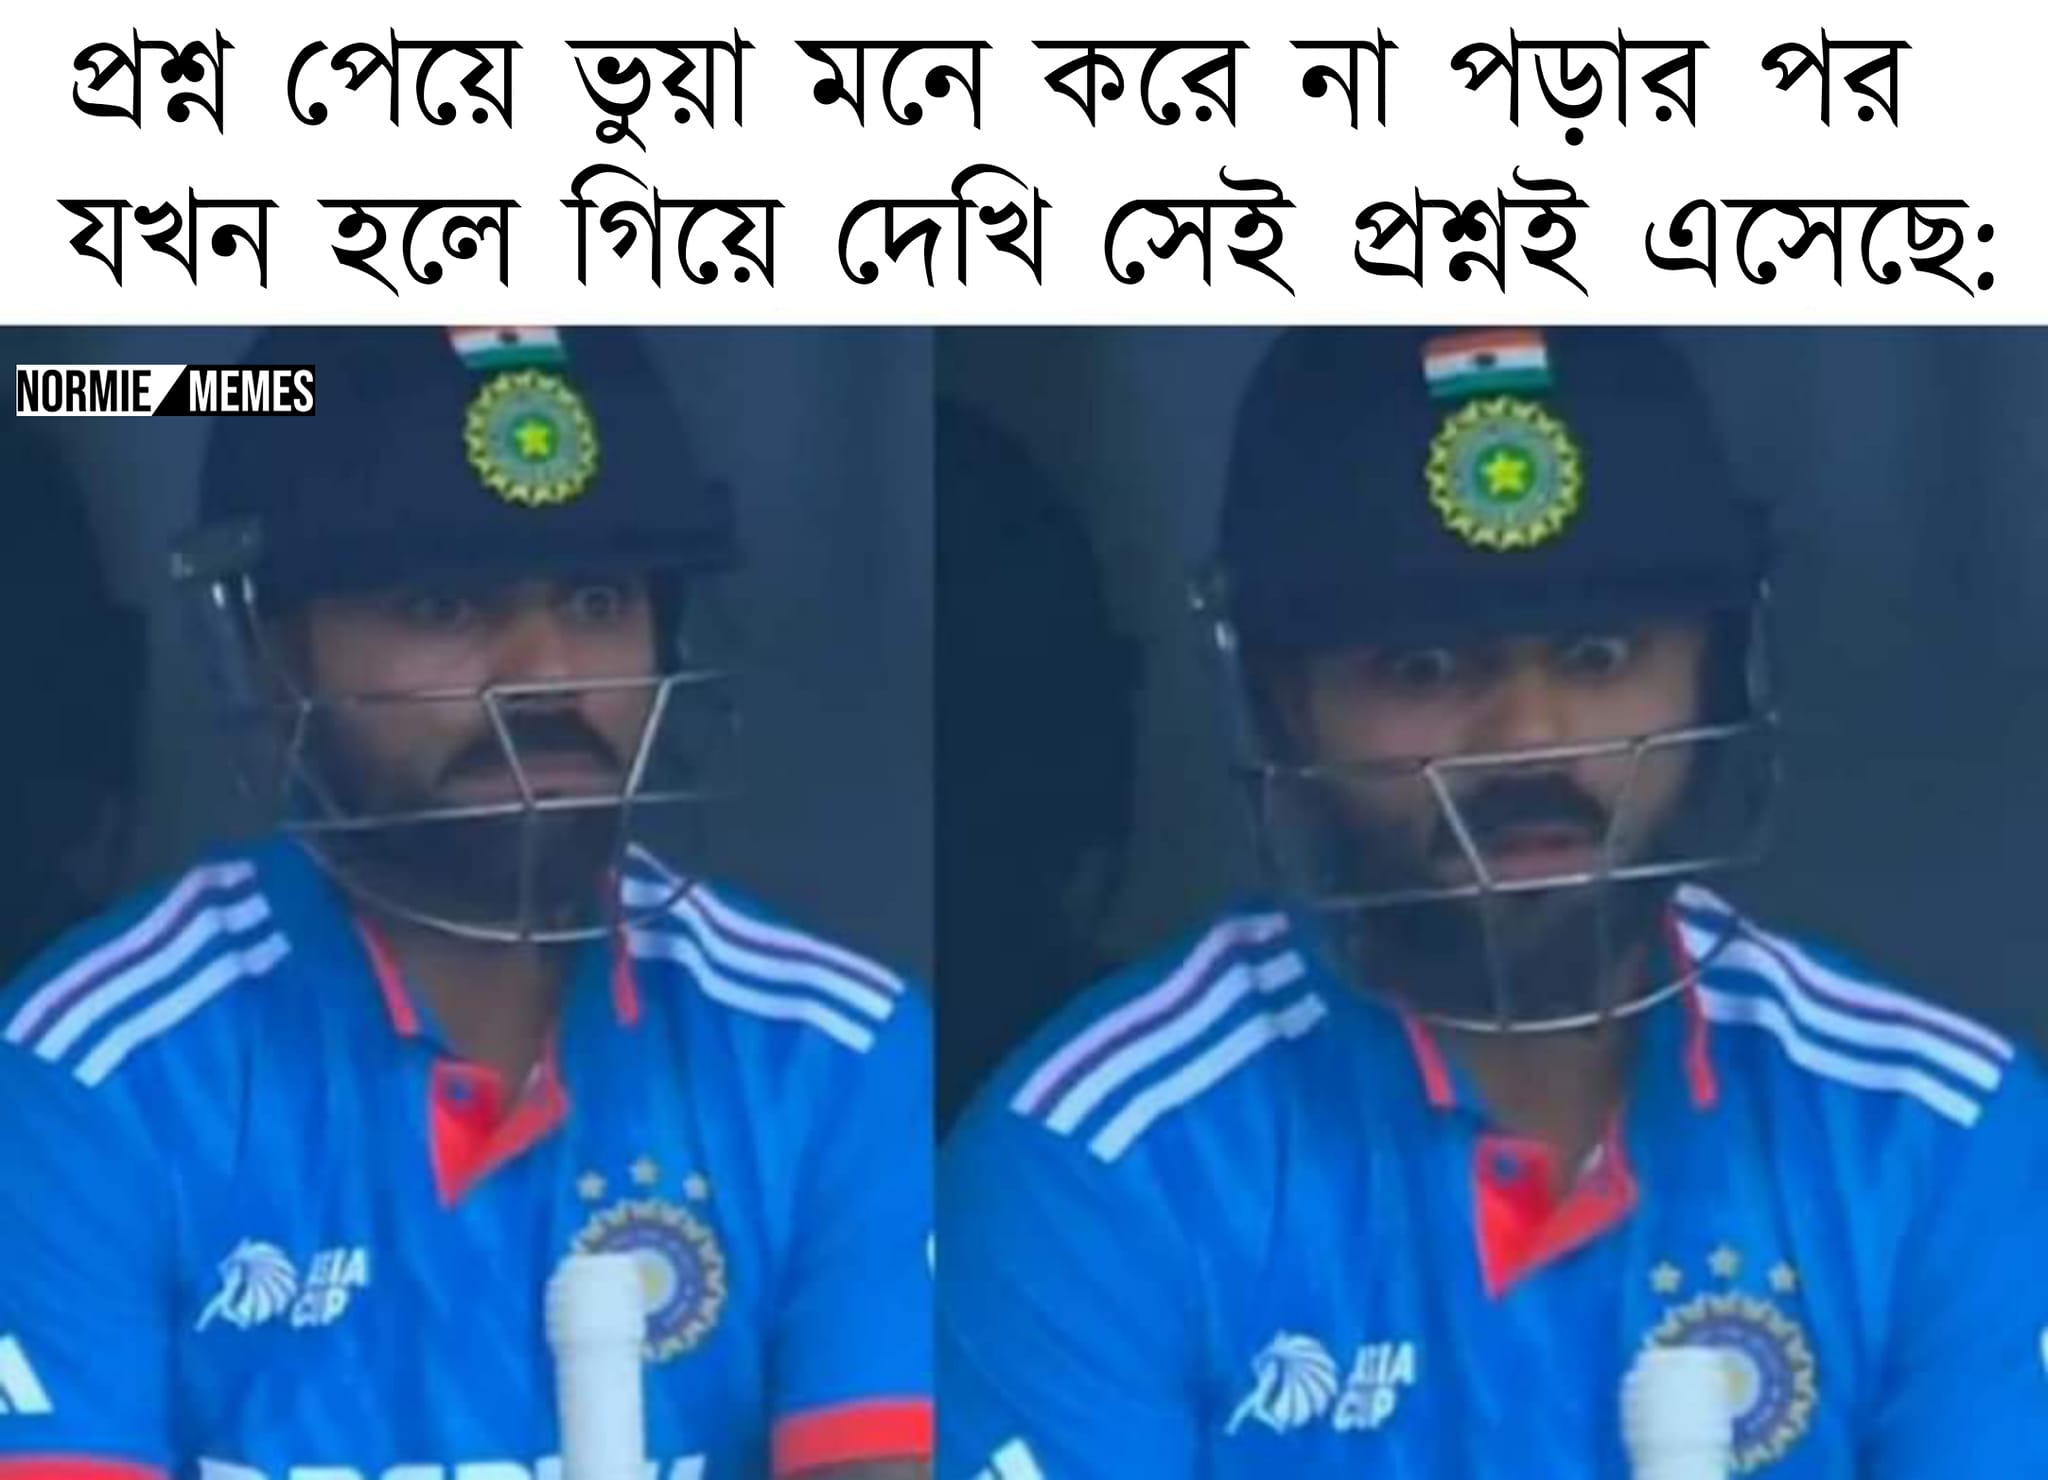
Text: প্রশ্ন পেয়ে ভুয়া মনে করে না পড়ার পর যখন হলে গিয়ে দেখি সেই প্রশ্নই এসেছে
Label: Non Hate